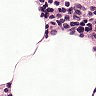
Metastatic tissue present: no